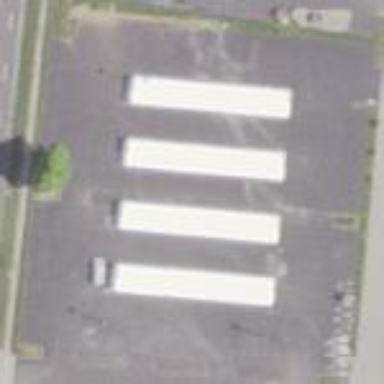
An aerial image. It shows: Storage rental shop.